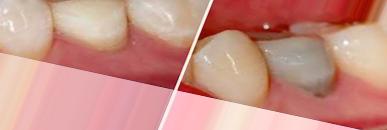
Condition: Tooth Discoloration